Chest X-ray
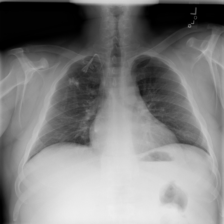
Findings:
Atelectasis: negative
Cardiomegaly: negative
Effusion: negative
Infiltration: negative
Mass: negative
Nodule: negative
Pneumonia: negative
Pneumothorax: negative
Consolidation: negative
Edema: negative
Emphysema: negative
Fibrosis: negative
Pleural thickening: negative
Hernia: negative